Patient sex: F
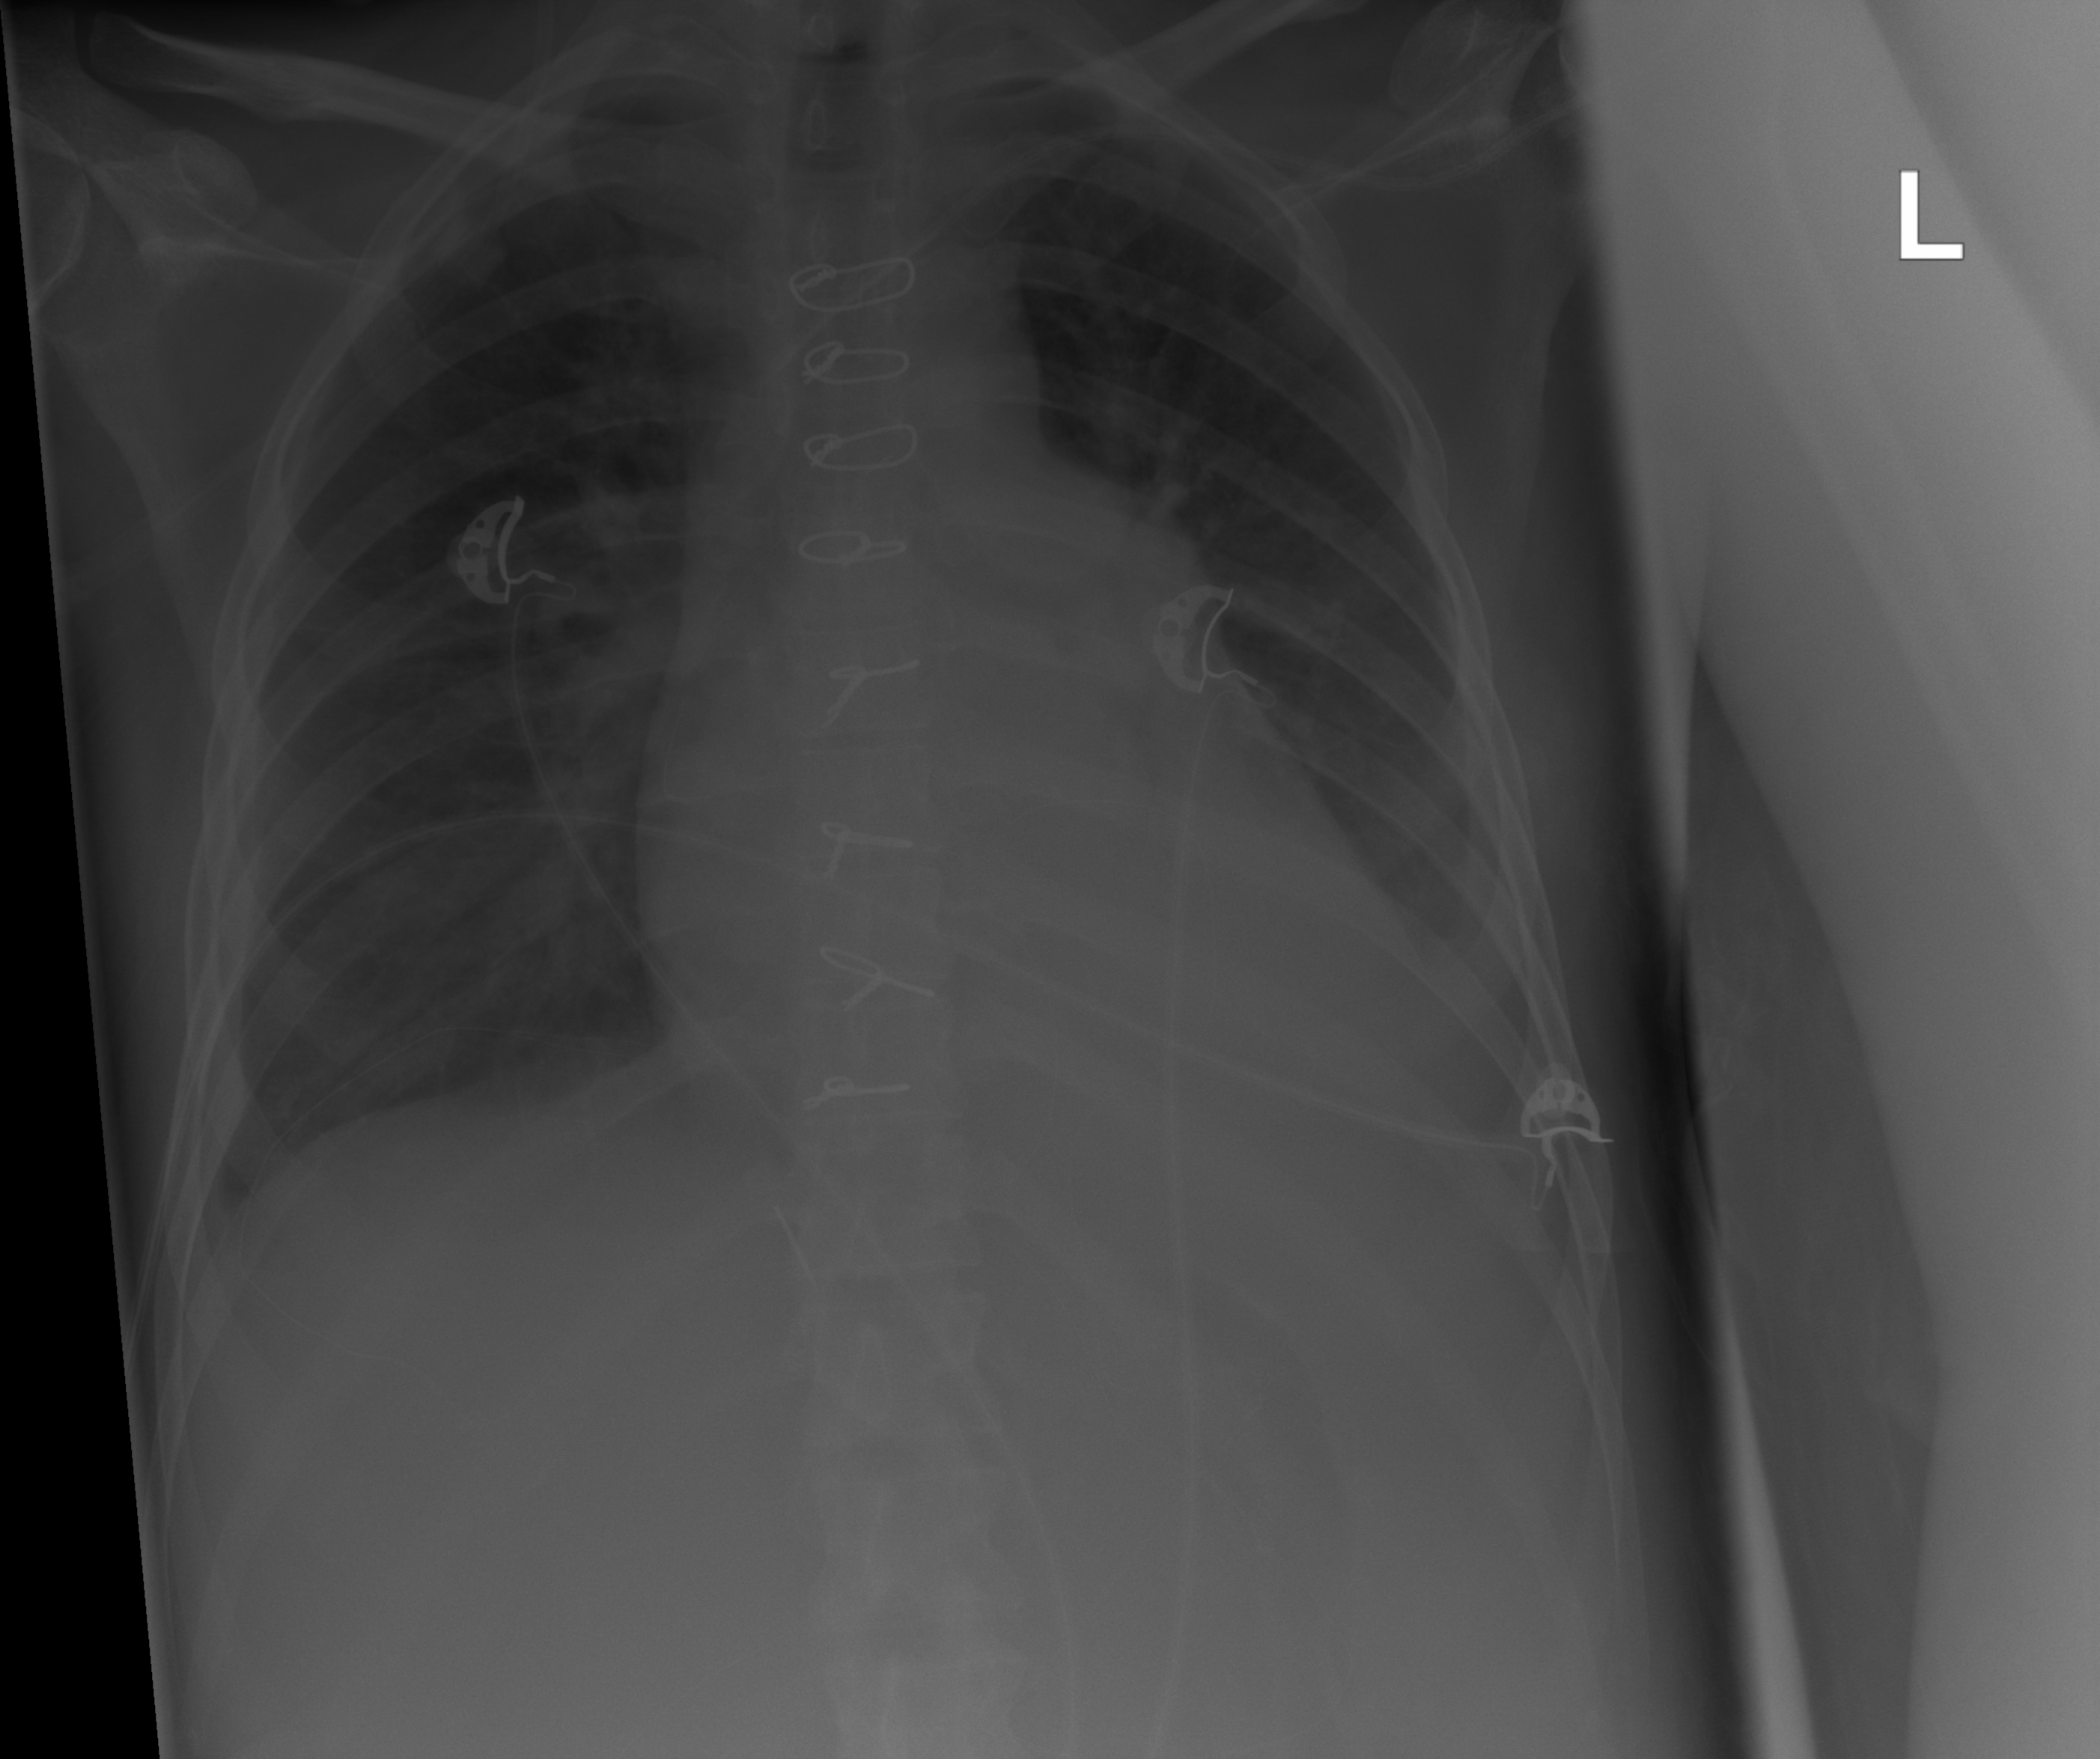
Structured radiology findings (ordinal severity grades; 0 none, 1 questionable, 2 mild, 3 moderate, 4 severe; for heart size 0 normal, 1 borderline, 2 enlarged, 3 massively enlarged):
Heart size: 2
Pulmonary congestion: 2
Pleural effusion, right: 0
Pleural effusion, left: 2
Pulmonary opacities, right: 0
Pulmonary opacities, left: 0
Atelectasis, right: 0
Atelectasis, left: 2